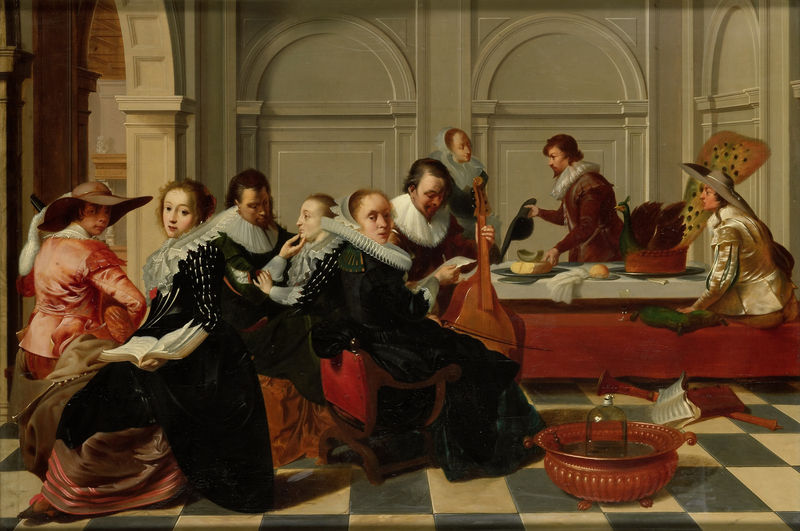
Titel: De muziekpartij
Künstler: Willem Cornelisz. Duyster
Standort: Amsterdam
Institution: Rijksmuseum
Schlagwörter: arch, arches, chair, column, court, courtiers, fancy, gathering, hall, hat, men, people, red, women, bench, black, collar, dress, group, old, painting, room, sitting, social, table, floor, feather, food, fruit, building, eyes, colar, color, bird, hats, peacock, books, door, reading, person, feast, basket, instrument, music, renaissance, cello, musician, medieval, tudor, bottle, book, asian, dutch, eating, flute, instruments, musicians, plate, exotic, bow, trumpet, royalty, bowl, tiles, guitar, tile, lute, violin, dinner, games, checkerboard, fun, vanitas, crow, checkered, cavaliers, musical, collars, enjoyment, pheasant, collor, cheese, instument, paneling, cellp, dinig, rufffles